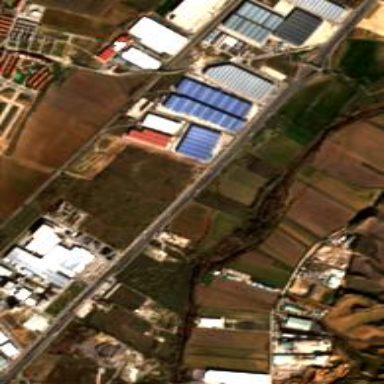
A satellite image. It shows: Industrial area dedicated to brewery.